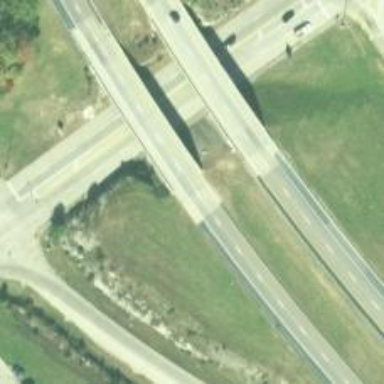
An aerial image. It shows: Bridge over motorway.